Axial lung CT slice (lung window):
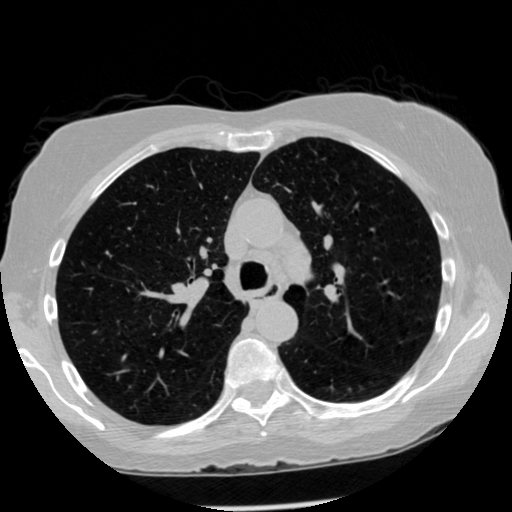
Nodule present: no